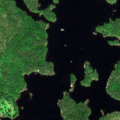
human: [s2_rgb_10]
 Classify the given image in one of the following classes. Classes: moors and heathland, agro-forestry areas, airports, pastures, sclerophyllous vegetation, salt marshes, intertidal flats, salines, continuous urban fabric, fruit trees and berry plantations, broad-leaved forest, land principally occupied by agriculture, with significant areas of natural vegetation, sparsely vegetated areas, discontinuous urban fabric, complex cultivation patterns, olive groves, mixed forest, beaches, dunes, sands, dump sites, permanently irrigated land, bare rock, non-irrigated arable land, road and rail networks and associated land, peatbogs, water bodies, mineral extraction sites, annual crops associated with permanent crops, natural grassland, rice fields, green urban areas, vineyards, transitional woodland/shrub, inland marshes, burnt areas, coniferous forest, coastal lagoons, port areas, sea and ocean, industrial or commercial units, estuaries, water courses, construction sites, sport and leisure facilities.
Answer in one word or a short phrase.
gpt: coniferous forest, mixed forest, water bodies